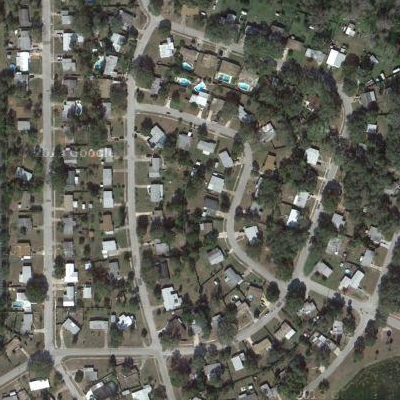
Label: fResident